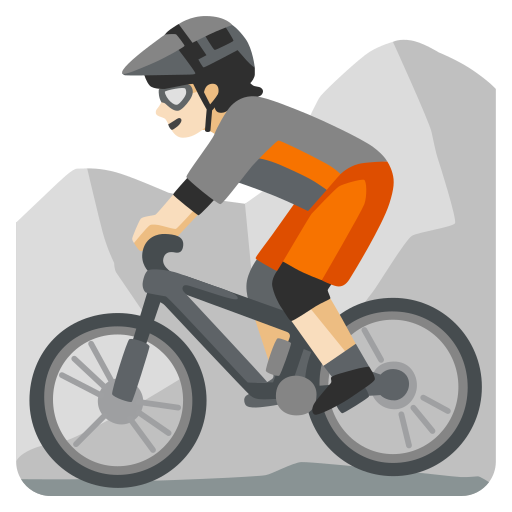
Emoji: 🚵🏻